Question: I have two ActiveForms in a modal window and after submitting first form, I need to update second one and stay in modal.

As I understand pjax can handle that, but can't get it to work properly.
In _form.php I have ActiveForm with widget which should be updated:
'''
<?php $form = ActiveForm::begin([
'id'=>'form',
'enableAjaxValidation'=>true,
]); ?>
<?= Html::activeHiddenInput($riskModel, 'id', ['value' => $riskModel->id]) ?>
<?php Pjax::begin([
'id' => 'solutionItems',
]) ?>
//need to update this widget
<?= $form->field($riskModel, 'solutions_order')->widget(SortableInput::classname(), [
'items' => $riskModel->getSolutionList(),
'hideInput' => false,
'options' => ['class'=>'form-control', 'readonly'=>false]
]); ?>
<?php Pjax::end() ?>
<div class="form-group">
<?= Html::submitButton($riskModel->isNewRecord ? 'Create' : 'Update', ['class' => $riskModel->isNewRecord ? 'btn btn-success' : 'btn btn-primary', 'onclick' => 'return isConnected()']) ?>
</div>
<?php ActiveForm::end(); ?>
'''
And then I have Ajax request which returns success if new solution is created:
'''
$.ajax({
url: form.attr('action'),
type: 'post',
data: form.serialize(),
success: function (data) {
if (data && data.result == 1) {
$.pjax.reload({container:'#solutionItems'});
}
},
error: function (XMLHttpRequest, textStatus, errorThrown) {
$("#error").html("Kluda! Neizdevas pievienot ierakstu.").fadeIn('highlight','', 2000, callbackError());
$("#solutions-solution").val("");
}
});
'''
But
'''
$.pjax.reload({container:'#solutionItems'});
'''
closes the modal.
If I put the returned value in a div, then ajax works properly and the modal is not closing.
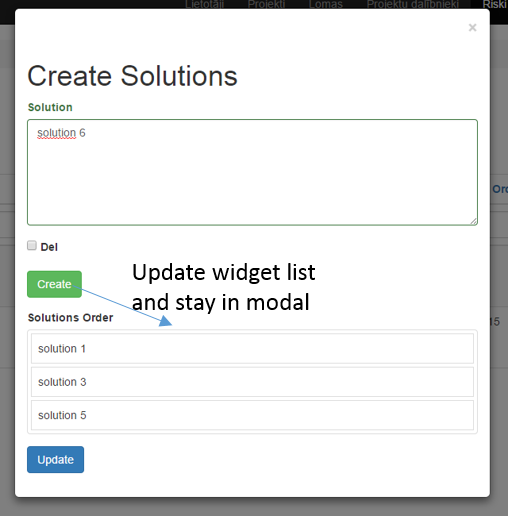
Answer: Managed without $.pjax, just added this
'''
$("#risks-solutions_order-sortable").append('<li data-id="'+data.id+'" data-key="'+data.id+'" draggable="true">'+data.solution+'</li>');
$("ul[id$='sortable'").trigger('sortupdate');
$('#risks-solutions_order-sortable').sortable( "refreshPositions" );
'''
in ajax success and everything is ok! :)